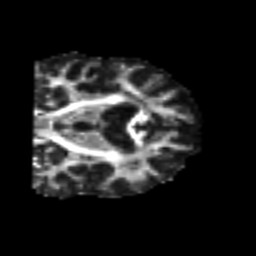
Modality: FA
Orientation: coronal
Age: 59
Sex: male
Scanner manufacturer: siemens
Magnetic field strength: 3 T
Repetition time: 4.987 s
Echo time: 0.0792 s